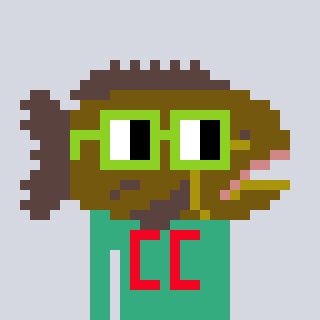
a pixel art character with square light green glasses, a grouper-shaped head and a teal-colored body on a cool background